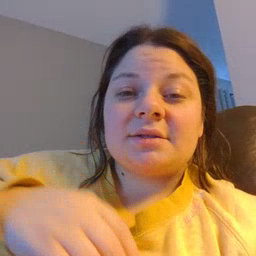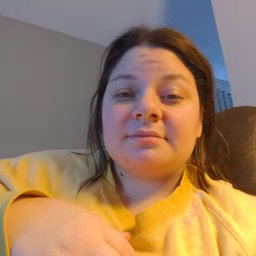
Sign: aunt